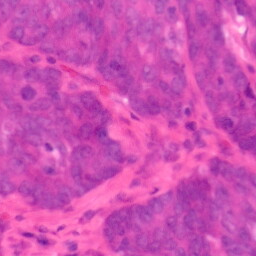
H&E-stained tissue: Colon